Question: So here is task i need to get done on iOS:
Show User's Current Location on an Image like this:

Yes, like this Image!
So few things one will notice as soon as one look at it. Its Tilted. It's headings are Off. You can see horizon..!
Lets say,
- - - -
But thats the task, i need to show users location on such images. Just like in "Google Earth".
Can anyone give me heads up to accomplish this task?
Thank you everyone. :)
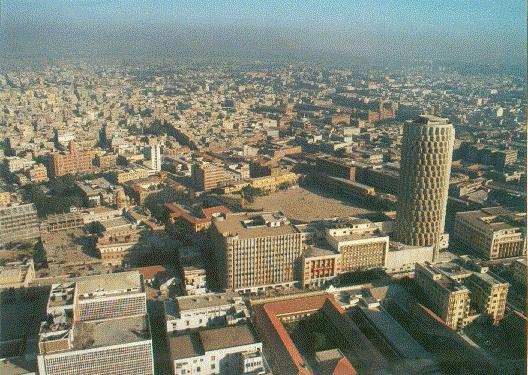
Answer: Given the information you have, sounds like you can use <URL> to solve your problem.